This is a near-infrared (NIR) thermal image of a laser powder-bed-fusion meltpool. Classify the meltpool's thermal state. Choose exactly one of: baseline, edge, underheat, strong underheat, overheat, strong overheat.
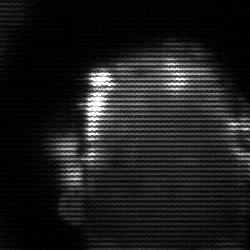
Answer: baseline